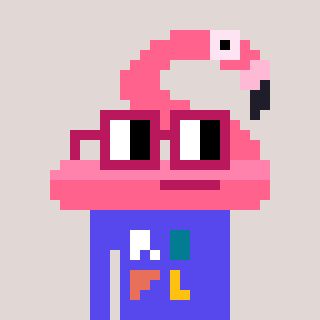
a pixel art character with square dark red glasses, a flamingo-shaped head and a computerblue-colored body on a warm background